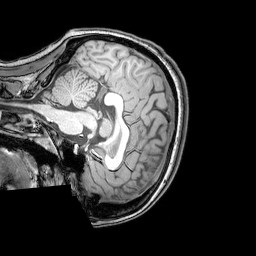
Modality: T1w
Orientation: sagittal
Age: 21
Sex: female
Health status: healthy
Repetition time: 0.081 s
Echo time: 0.037 s